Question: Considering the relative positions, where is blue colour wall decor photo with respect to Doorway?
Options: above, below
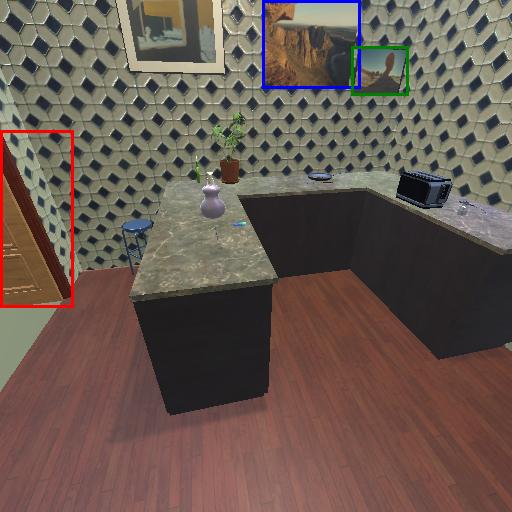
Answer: above